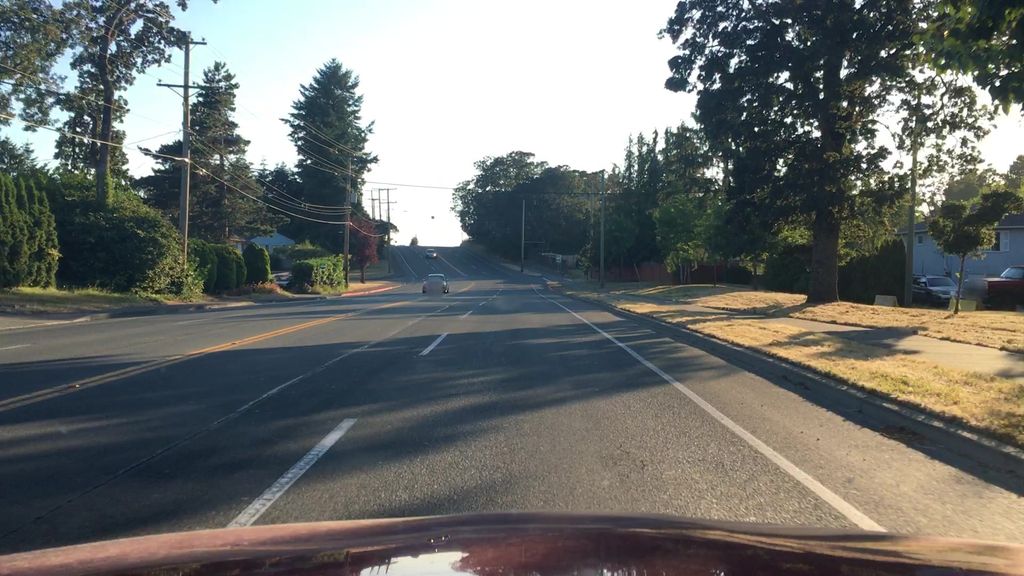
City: victoria